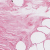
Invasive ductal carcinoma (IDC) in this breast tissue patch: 0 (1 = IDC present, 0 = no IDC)